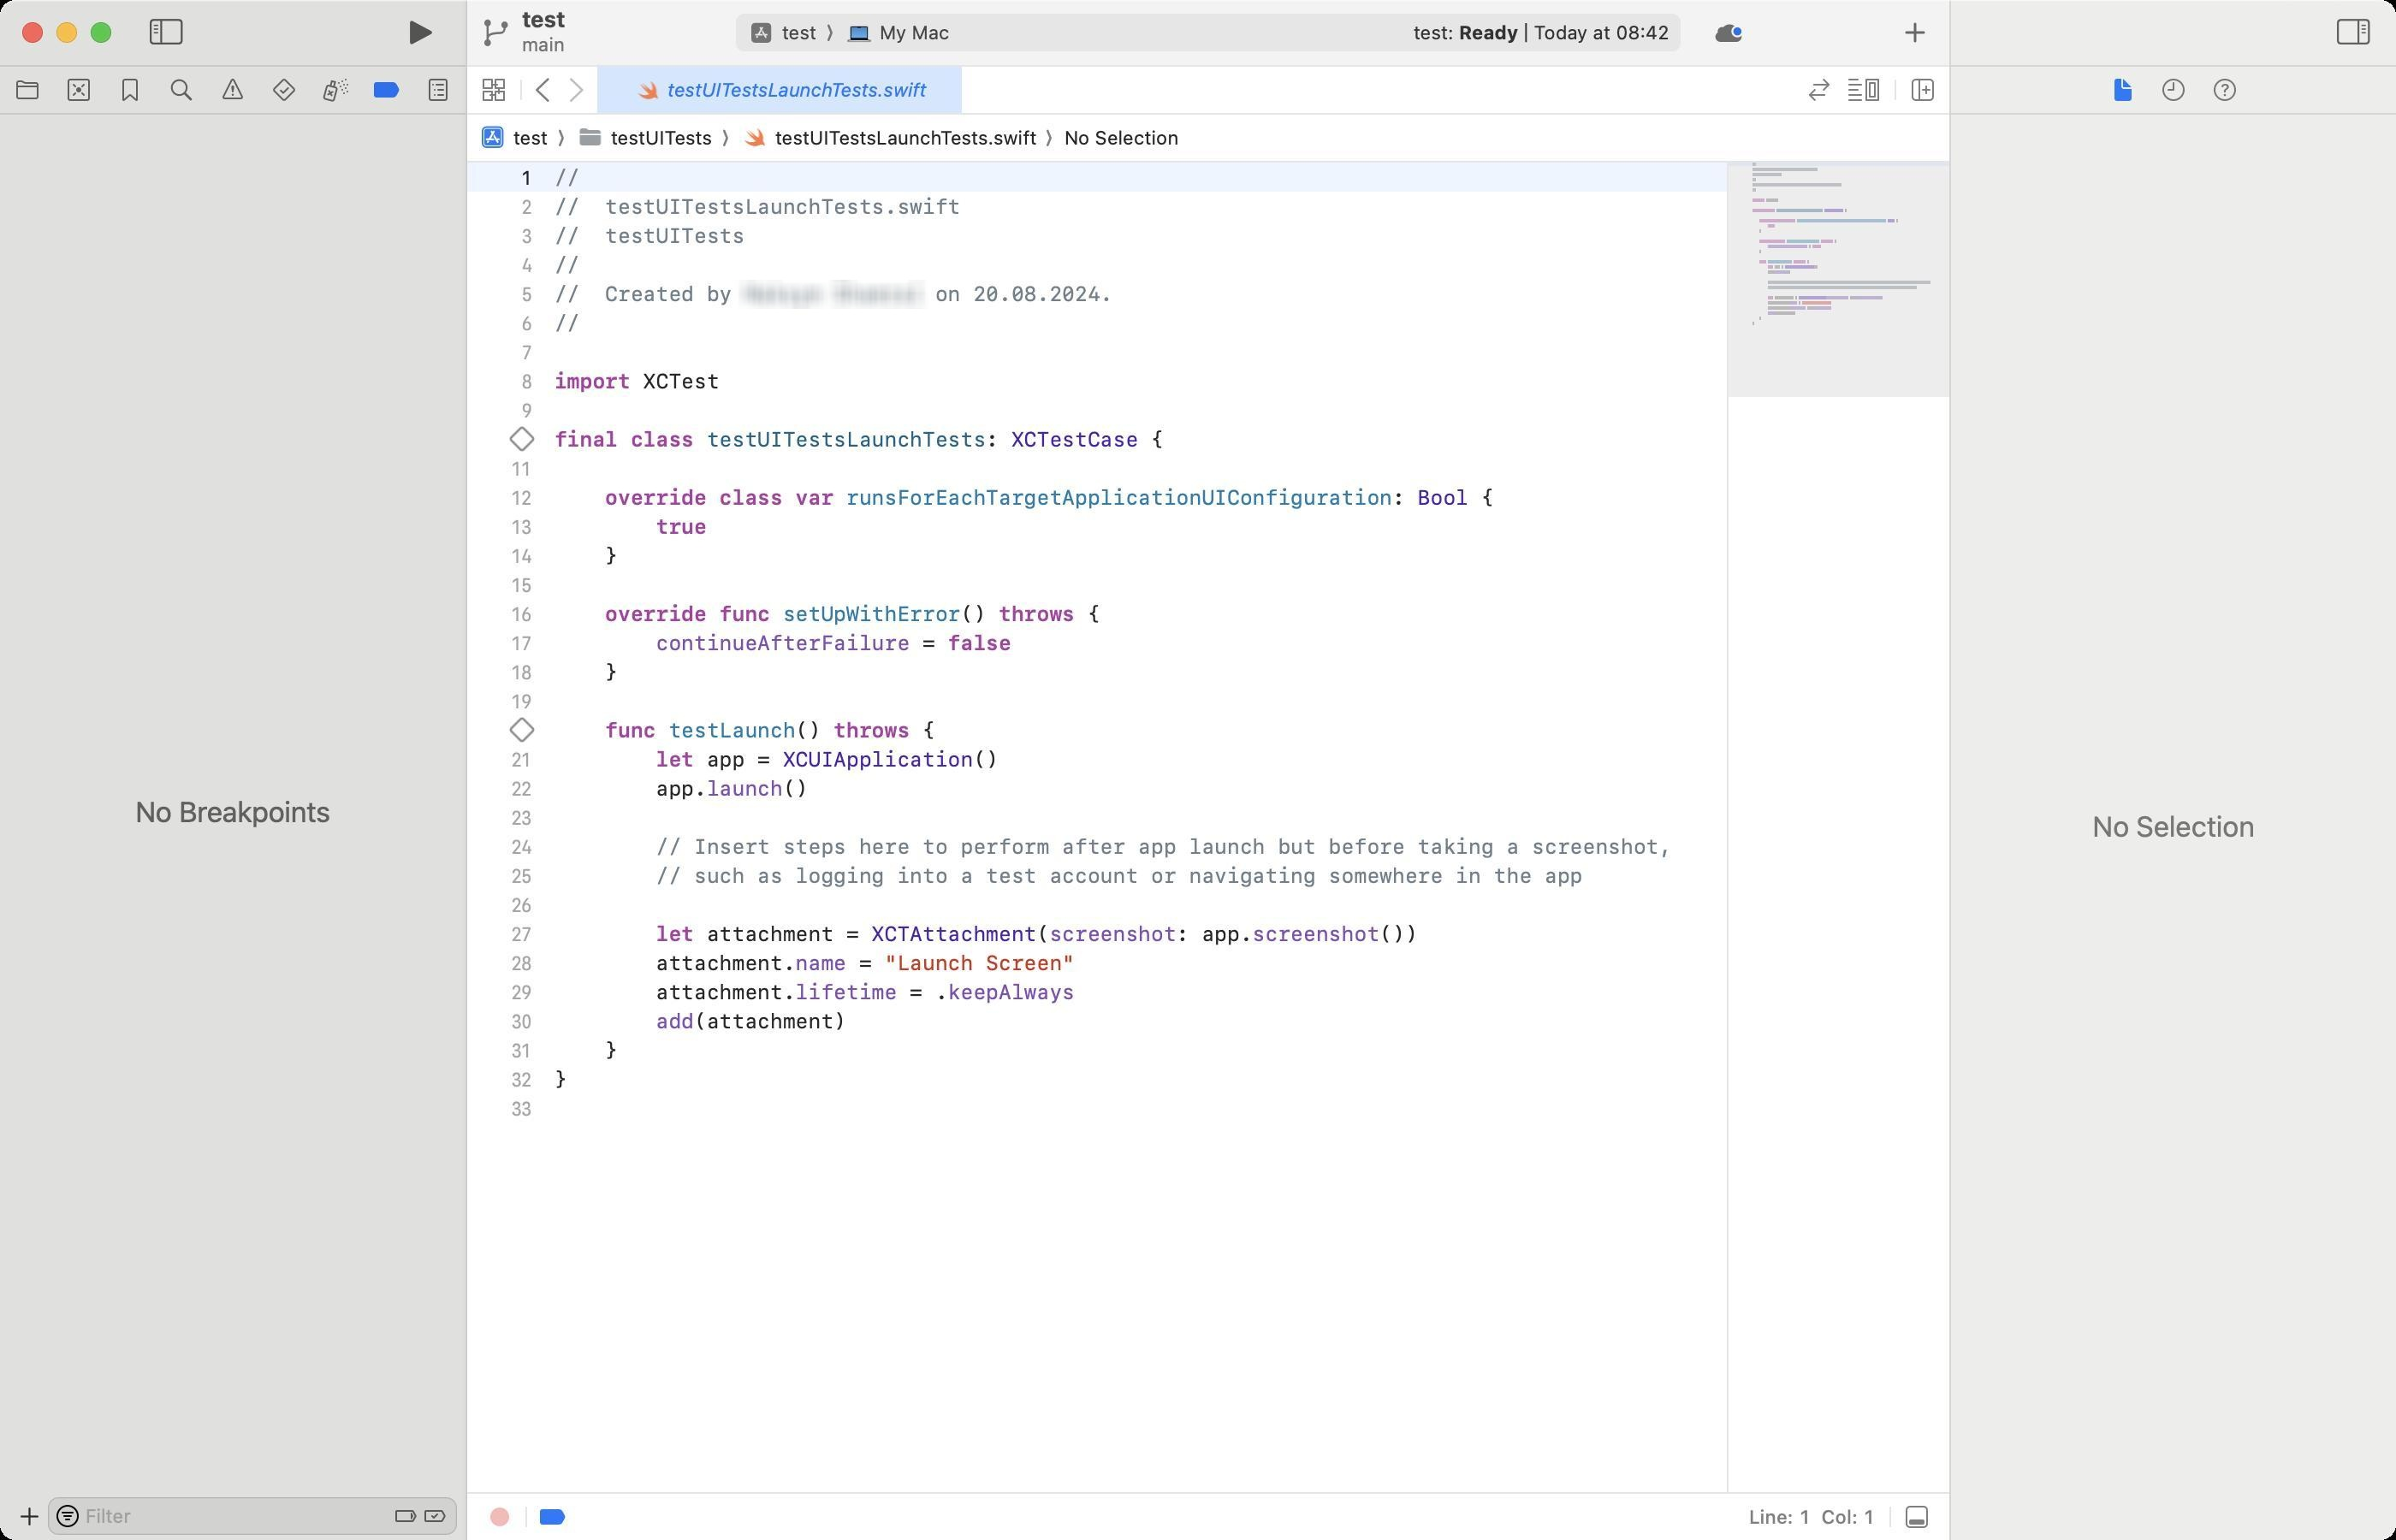
Accessibility tree:
{"name": "test_—_testUITestsLaunchTests.swift", "role": "AXWindow", "description": null, "role_description": "standard window", "value": null, "position": "164.00;127.00", "size": "1400;900", "children": [{"name": "test.xcodeproj", "role": "AXSplitGroup", "description": "/Users/[username]/Code/test/test/test.xcodeproj", "role_description": "split group", "value": null, "position": "0.00;0.00", "size": "1400;900", "children": [{"name": null, "role": "AXGroup", "description": "navigator", "role_description": "group", "value": null, "position": "0.00;0.00", "size": "272;900", "children": [{"name": "", "role": "AXRadioButton", "description": "Project", "role_description": "radio button", "value": 0, "position": "1.00;39.00", "size": "30;27", "children": []}, {"name": "", "role": "AXRadioButton", "description": "Source Control", "role_description": "radio button", "value": 0, "position": "31.00;39.00", "size": "30;27", "children": []}, {"name": "", "role": "AXRadioButton", "description": "Bookmarks", "role_description": "radio button", "value": 0, "position": "61.00;39.00", "size": "30;27", "children": []}, {"name": "", "role": "AXRadioButton", "description": "Find", "role_description": "radio button", "value": 0, "position": "91.00;39.00", "size": "30;27", "children": []}, {"name": "", "role": "AXRadioButton", "description": "Issues", "role_description": "radio button", "value": 0, "position": "121.00;39.00", "size": "30;27", "children": []}, {"name": "", "role": "AXRadioButton", "description": "Tests", "role_description": "radio button", "value": 0, "position": "151.00;39.00", "size": "30;27", "children": []}, {"name": "", "role": "AXRadioButton", "description": "Debug", "role_description": "radio button", "value": 0, "position": "181.00;39.00", "size": "30;27", "children": []}, {"name": "", "role": "AXRadioButton", "description": "Breakpoints", "role_description": "radio button", "value": 1, "position": "211.00;39.00", "size": "30;27", "children": []}, {"name": "", "role": "AXRadioButton", "description": "Reports", "role_description": "radio button", "value": 0, "position": "241.00;39.00", "size": "30;27", "children": []}, {"name": null, "role": "AXScrollArea", "description": null, "role_description": "scroll area", "value": null, "position": "0.00;67.00", "size": "272;805", "children": [{"name": null, "role": "AXOutline", "description": "Breakpoint Navigator", "role_description": "outline", "value": null, "position": "0.00;77.00", "size": "272;795", "children": [{"name": null, "role": "AXColumn", "description": null, "role_description": "column", "value": null, "position": "10.00;77.00", "size": "252;795", "children": []}]}]}, {"name": null, "role": "AXTextField", "description": "Breakpoint navigator filter", "role_description": "search text field", "value": "", "position": "28.00;875.00", "size": "239;22", "children": [{"name": "toggle_filter", "role": "AXButton", "description": null, "role_description": "button", "value": null, "position": "28.00;875.00", "size": "15;22", "children": []}, {"name": "Modified_breakpoints", "role": "AXCheckBox", "description": null, "role_description": "toggle button", "value": 0, "position": "229.00;876.00", "size": "17;20", "children": []}, {"name": "Enabled_breakpoints", "role": "AXCheckBox", "description": null, "role_description": "toggle button", "value": 0, "position": "246.00;876.00", "size": "17;20", "children": []}]}, {"name": "", "role": "AXMenuButton", "description": "Create breakpoint", "role_description": "menu button", "value": null, "position": "2.00;876.00", "size": "26;20", "children": []}]}, {"name": null, "role": "AXSplitter", "description": null, "role_description": "splitter", "value": 272.0, "position": "272.00;38.00", "size": "1;862", "children": []}, {"name": null, "role": "AXGroup", "description": "editor area", "role_description": "group", "value": null, "position": "273.00;0.00", "size": "866;900", "children": [{"name": null, "role": "AXSplitGroup", "description": null, "role_description": "split group", "value": null, "position": "273.00;0.00", "size": "866;900", "children": [{"name": null, "role": "AXSplitGroup", "description": null, "role_description": "split group", "value": null, "position": "273.00;0.00", "size": "866;900", "children": [{"name": null, "role": "AXGroup", "description": "testUITestsLaunchTests.swift", "role_description": "group", "value": null, "position": "273.00;0.00", "size": "866;900", "children": [{"name": null, "role": "AXGroup", "description": "testUITestsLaunchTests.swift", "role_description": "group", "value": null, "position": "273.00;0.00", "size": "866;900", "children": [{"name": null, "role": "AXSplitGroup", "description": null, "role_description": "split group", "value": null, "position": "273.00;0.00", "size": "866;900", "children": [{"name": null, "role": "AXScrollArea", "description": null, "role_description": "scroll area", "value": null, "position": "273.00;95.00", "size": "866;777", "children": [{"name": null, "role": "AXTextArea", "description": "Source Editor", "role_description": "text entry area", "value": "//\n//  testUITestsLaunchTests.swift\n//  testUITests\n//\n//  Created by [name] [surname] on 20.08.2024.\n//\n\nimport XCTest\n\nfinal class testUITestsLaunchTests: XCTestCase {\n\n    override class var runsForEachTargetApplicationUIConfiguration: Bool {\n        true\n    }\n\n    override func setUpWithError() throws {\n        continueAfterFailure = false\n    }\n\n    func testLaunch() throws {\n        let app = XCUIApplication()\n        app.launch()\n\n        // Insert steps here to perform after app launch but before taking a screenshot,\n        // such as logging into a test account or navigating somewhere in the app\n\n        let attachment = XCTAttachment(screenshot: app.screenshot())\n        attachment.name = \"Launch Screen\"\n        attachment.lifetime = .keepAlways\n        add(attachment)\n    }\n}\n", "position": "273.00;94.00", "size": "866;952", "children": []}, {"name": null, "role": "AXScrollBar", "description": null, "role_description": "scroll bar", "value": 0.005730659235268831, "position": "1123.00;95.00", "size": "16;777", "children": [{"name": null, "role": "AXValueIndicator", "description": null, "role_description": "value indicator", "value": 0.005730659235268831, "position": "1127.00;96.50", "size": "12;649", "children": []}, {"name": null, "role": "AXButton", "description": null, "role_description": "increment arrow button", "value": null, "position": "1123.00;95.00", "size": "0;0", "children": []}, {"name": null, "role": "AXButton", "description": null, "role_description": "decrement arrow button", "value": null, "position": "1123.00;95.00", "size": "0;0", "children": []}, {"name": null, "role": "AXButton", "description": null, "role_description": "increment page button", "value": null, "position": "1127.00;746.00", "size": "12;126", "children": []}, {"name": null, "role": "AXButton", "description": null, "role_description": "decrement page button", "value": null, "position": "1127.00;95.00", "size": "12;2", "children": []}]}, {"name": null, "role": "AXGroup", "description": "Source Editor Gutter", "role_description": "group", "value": null, "position": "284.00;94.00", "size": "30;952", "children": [{"name": null, "role": "AXButton", "description": "Annotation Line 10: Line: 10", "role_description": "button", "value": "No result", "position": "297.00;248.00", "size": "16;17", "children": []}, {"name": null, "role": "AXButton", "description": "Annotation Line 20: Line: 20", "role_description": "button", "value": "No result", "position": "297.00;418.00", "size": "16;17", "children": []}]}, {"name": null, "role": "AXGroup", "description": "Source Editor Change Gutter", "role_description": "group", "value": null, "position": "273.00;94.00", "size": "11;952", "children": []}, {"name": null, "role": "AXGroup", "description": "Source Editor Minimap", "role_description": "group", "value": null, "position": "1009.00;0.00", "size": "130;900", "children": [{"name": "Minimap_Landmark", "role": "AXStaticText", "description": "testUITestsLaunchTests", "role_description": "text", "value": null, "position": "1024.00;119.00", "size": "110;11", "children": []}, {"name": "Minimap_Landmark", "role": "AXStaticText", "description": "runsForEachTargetApplicationUIConfiguration", "role_description": "text", "value": null, "position": "1028.00;125.00", "size": "106;11", "children": []}, {"name": "Minimap_Landmark", "role": "AXStaticText", "description": "setUpWithError()", "role_description": "text", "value": null, "position": "1028.00;137.00", "size": "106;11", "children": []}, {"name": "Minimap_Landmark", "role": "AXStaticText", "description": "testLaunch()", "role_description": "text", "value": null, "position": "1028.00;149.00", "size": "106;11", "children": []}]}]}]}, {"name": null, "role": "AXGroup", "description": "Jump Bar", "role_description": "group", "value": null, "position": "273.00;67.00", "size": "866;28", "children": [{"name": null, "role": "AXPopUpButton", "description": null, "role_description": "pop up button", "value": "test", "position": "273.00;67.00", "size": "62;27", "children": []}, {"name": null, "role": "AXPopUpButton", "description": null, "role_description": "pop up button", "value": "testUITests", "position": "335.00;67.00", "size": "96;27", "children": []}, {"name": null, "role": "AXPopUpButton", "description": null, "role_description": "pop up button", "value": "testUITestsLaunchTests.swift", "position": "431.00;67.00", "size": "189;27", "children": []}, {"name": null, "role": "AXPopUpButton", "description": null, "role_description": "pop up button", "value": "No Selection", "position": "620.00;67.00", "size": "83;27", "children": []}]}]}, {"name": null, "role": "AXGroup", "description": "Tab Bar", "role_description": "group", "value": null, "position": "273.00;39.00", "size": "866;28", "children": [{"name": "Tab_bar,_1_tab", "role": "AXTabGroup", "description": "tab bar", "role_description": "tab group", "value": "{\n    \"name\": \"testUITestsLaunchTests.swift\",\n    \"role\": \"AXRadioButton\",\n    \"description\": null,\n    \"role_description\": \"tab\",\n    \"value\": true,\n    \"position\": \"349.00;39.00\",\n    \"size\": \"213;27\",\n    \"children\": [\n        {\n            \"name\": \"close_tab\",\n            \"role\": \"AXButton\",\n            \"description\": \"Close\",\n            \"role_description\": \"button\",\n            \"value\": null,\n            \"position\": \"353.00;44.50\",\n            \"size\": \"16;16\",\n            \"children\": [\n                {\n                    \"name\": \"close_tab\",\n                    \"role\": \"AXButton\",\n                    \"description\": \"Close\",\n                    \"role_description\": \"button\",\n                    \"value\": null,\n                    \"position\": \"353.00;44.50\",\n                    \"size\": \"16;16\",\n                    \"children\": []\n                }\n            ]\n        }\n    ]\n}", "position": "349.00;39.00", "size": "700;27", "children": [{"name": null, "role": "AXScrollArea", "description": null, "role_description": "scroll area", "value": null, "position": "349.00;39.00", "size": "700;27", "children": [{"name": "testUITestsLaunchTests.swift", "role": "AXRadioButton", "description": null, "role_description": "tab", "value": true, "position": "349.00;39.00", "size": "213;27", "children": [{"name": "close_tab", "role": "AXButton", "description": "Close", "role_description": "button", "value": null, "position": "353.00;44.50", "size": "16;16", "children": [{"name": "close_tab", "role": "AXButton", "description": "Close", "role_description": "button", "value": null, "position": "353.00;44.50", "size": "16;16", "children": []}]}]}]}]}, {"name": "", "role": "AXButton", "description": "Related Items", "role_description": "button", "value": null, "position": "277.00;39.00", "size": "23;27", "children": []}, {"name": "", "role": "AXButton", "description": "Go Back", "role_description": "button", "value": null, "position": "309.00;39.00", "size": "18;27", "children": []}, {"name": "", "role": "AXButton", "description": "Go Forward", "role_description": "button", "value": null, "position": "327.00;39.00", "size": "18;27", "children": []}, {"name": "", "role": "AXCheckBox", "description": "Code Review", "role_description": "toggle button", "value": "0", "position": "1051.00;39.00", "size": "24;27", "children": []}, {"name": "", "role": "AXButton", "description": "editor options", "role_description": "button", "value": null, "position": "1075.00;39.00", "size": "28;27", "children": []}, {"name": "", "role": "AXButton", "description": "Add Editor on Right", "role_description": "button", "value": null, "position": "1112.00;39.00", "size": "23;27", "children": []}]}]}]}, {"name": null, "role": "AXGroup", "description": "debug bar", "role_description": "group", "value": null, "position": "273.00;873.00", "size": "866;27", "children": [{"name": "", "role": "AXButton", "description": "Record UI Test", "role_description": "button", "value": null, "position": "277.00;873.00", "size": "30;27", "children": []}, {"name": "", "role": "AXCheckBox", "description": "Breakpoints", "role_description": "toggle button", "value": 1, "position": "308.00;873.00", "size": "30;27", "children": []}, {"name": null, "role": "AXStaticText", "description": null, "role_description": "text", "value": "Line: 1  Col: 1", "position": "1020.00;879.50", "size": "78;14", "children": []}, {"name": "", "role": "AXButton", "description": "show debug area", "role_description": "button", "value": null, "position": "1105.00;873.00", "size": "30;27", "children": []}]}]}]}, {"name": null, "role": "AXSplitter", "description": null, "role_description": "splitter", "value": 866.0, "position": "1139.00;38.00", "size": "1;862", "children": []}, {"name": null, "role": "AXGroup", "description": "inspector", "role_description": "group", "value": null, "position": "1140.00;0.00", "size": "260;900", "children": [{"name": null, "role": "AXStaticText", "description": null, "role_description": "text", "value": "No Selection", "position": "1218.50;473.00", "size": "103;20", "children": []}, {"name": "", "role": "AXRadioButton", "description": "File Inspector", "role_description": "radio button", "value": 1, "position": "1225.00;39.00", "size": "30;27", "children": []}, {"name": "", "role": "AXRadioButton", "description": "History Inspector", "role_description": "radio button", "value": 0, "position": "1255.00;39.00", "size": "30;27", "children": []}, {"name": "", "role": "AXRadioButton", "description": "Quick Help Inspector", "role_description": "radio button", "value": 0, "position": "1285.00;39.00", "size": "30;27", "children": []}]}]}, {"name": null, "role": "AXToolbar", "description": null, "role_description": "toolbar", "value": null, "position": "0.00;0.00", "size": "1400;38", "children": [{"name": null, "role": "AXButton", "description": "Hide Navigator", "role_description": "button", "value": null, "position": "76.00;0.00", "size": "42;38", "children": []}, {"name": null, "role": "AXGroup", "description": null, "role_description": "group", "value": null, "position": "176.00;0.00", "size": "92;38", "children": [{"name": "Run", "role": "AXButton", "description": null, "role_description": "button", "value": null, "position": "225.00;7.00", "size": "40;25", "children": []}]}, {"name": null, "role": "AXButton", "description": "Branch Chooser", "role_description": "button", "value": "test, main", "position": "277.00;0.00", "size": "136;38", "children": [{"name": null, "role": "AXButton", "description": "Branch Chooser", "role_description": "button", "value": "test, main", "position": "281.00;2.00", "size": "128;34", "children": [{"name": null, "role": "AXStaticText", "description": null, "role_description": "text", "value": "test", "position": "303.00;3.00", "size": "30;16", "children": []}, {"name": null, "role": "AXStaticText", "description": null, "role_description": "text", "value": "main", "position": "303.00;19.00", "size": "30;14", "children": []}, {"name": null, "role": "AXImage", "description": "", "role_description": "image", "value": null, "position": "281.00;7.00", "size": "18;24", "children": []}]}]}, {"name": null, "role": "AXGroup", "description": null, "role_description": "group", "value": null, "position": "426.00;0.00", "size": "560;38", "children": [{"name": null, "role": "AXGroup", "description": "Activity View", "role_description": "group", "value": null, "position": "430.00;8.00", "size": "552;22", "children": [{"name": null, "role": "AXList", "description": "path", "role_description": "list", "value": null, "position": "430.00;8.00", "size": "140;22", "children": [{"name": null, "role": "AXPopUpButton", "description": "Active Scheme", "role_description": "pop up button", "value": "test", "position": "430.00;8.00", "size": "62;22", "children": []}, {"name": null, "role": "AXPopUpButton", "description": "Active Run Destination", "role_description": "pop up button", "value": "My Mac", "position": "492.00;8.00", "size": "78;22", "children": []}]}, {"name": null, "role": "AXStaticText", "description": null, "role_description": "text", "value": "test: Ready │ Today at 08:42", "position": "824.00;12.00", "size": "154;14", "children": []}]}]}, {"name": null, "role": "AXButton", "description": "Notices", "role_description": "button", "value": null, "position": "995.00;0.00", "size": "30;38", "children": []}, {"name": null, "role": "AXButton", "description": "Library", "role_description": "button", "value": null, "position": "1103.00;0.00", "size": "32;38", "children": []}, {"name": null, "role": "AXButton", "description": "Hide Inspector", "role_description": "button", "value": null, "position": "1354.00;0.00", "size": "42;38", "children": []}]}, {"name": null, "role": "AXButton", "description": null, "role_description": "close button", "value": null, "position": "12.00;11.00", "size": "14;16", "children": []}, {"name": null, "role": "AXButton", "description": null, "role_description": "full screen button", "value": null, "position": "52.00;11.00", "size": "14;16", "children": [{"name": null, "role": "AXGroup", "description": null, "role_description": "group", "value": null, "position": "52.00;11.00", "size": "14;16", "children": [{"name": null, "role": "AXGroup", "description": null, "role_description": "group", "value": null, "position": "52.00;11.00", "size": "14;16", "children": []}]}]}, {"name": null, "role": "AXButton", "description": null, "role_description": "minimize button", "value": null, "position": "32.00;11.00", "size": "14;16", "children": []}]}